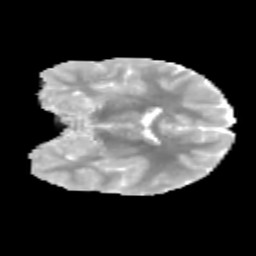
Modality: MD
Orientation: coronal
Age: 11
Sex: male
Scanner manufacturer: siemens
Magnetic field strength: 3 T
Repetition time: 3.8 s
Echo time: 0.07 s